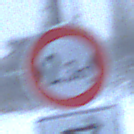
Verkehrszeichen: TatsaechlicheBreite2Komma3
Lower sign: RichtungsangabeDurchPfeile5
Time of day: Midday
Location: Outdoor (Nature)
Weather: Overcast
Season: Winter
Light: Natural